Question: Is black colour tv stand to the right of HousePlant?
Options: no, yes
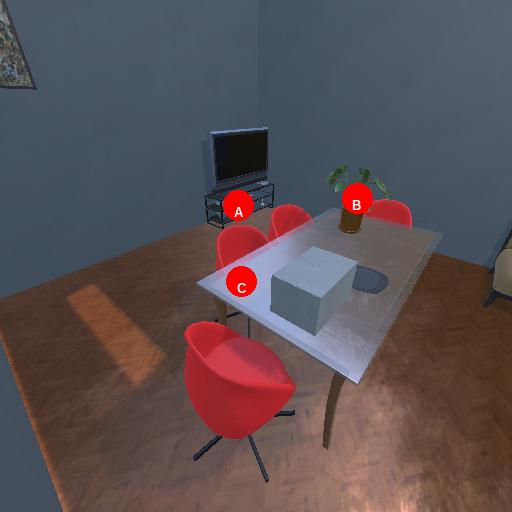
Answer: no